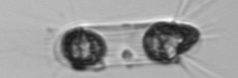
Label: Corethron_hystrix